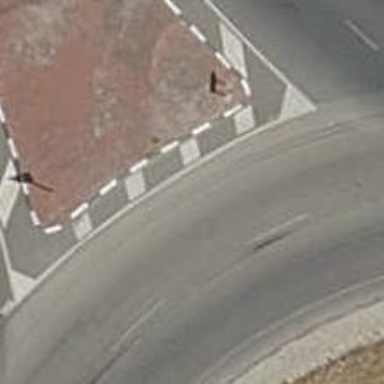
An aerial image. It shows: Asphalt road marked as trunk highway leading to roundabout.